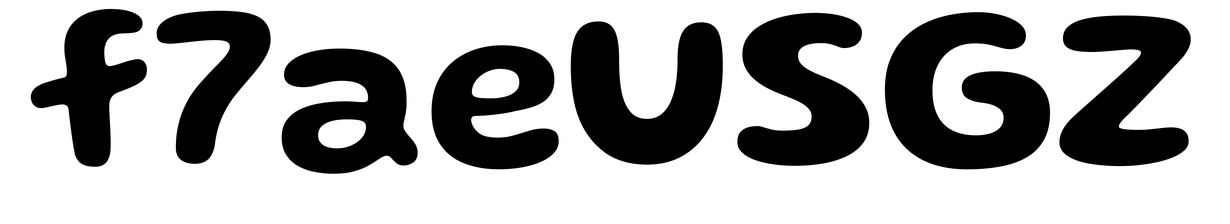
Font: Gluten_SemiBold